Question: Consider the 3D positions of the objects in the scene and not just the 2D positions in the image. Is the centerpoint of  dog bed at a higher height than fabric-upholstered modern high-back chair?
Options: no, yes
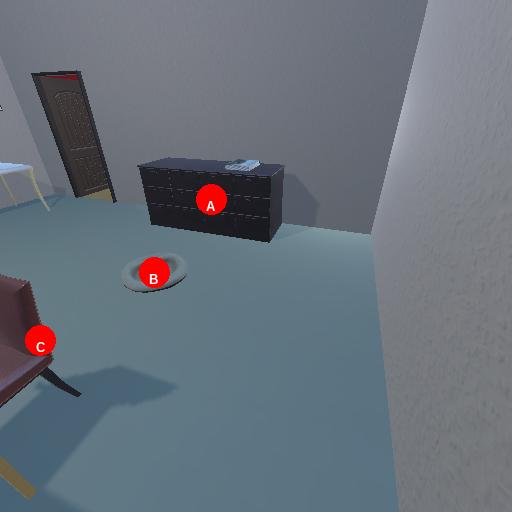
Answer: no